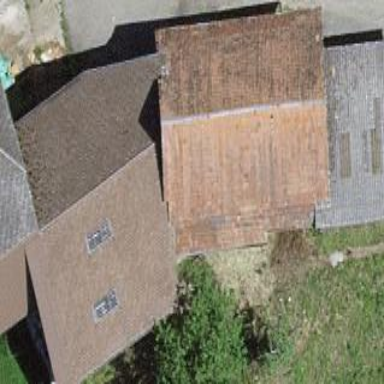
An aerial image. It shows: Shed building.